Question: I am creating an ALV output grid using class 'cl_gui_alv_grid'. One of the columns of the output table is defined as a checkbox by using the corresponding record of the fieldcatalog:
'''
ls_fcat-checkbox = 'X'.
ls_fcat-edit = 'X'.
'''

For all the records of the column that contains the checkboxes, they are all set as unselected. My question is what logic can I implement in order that for some of the rows, the checkboxes to be set as selected when I display the ALV.
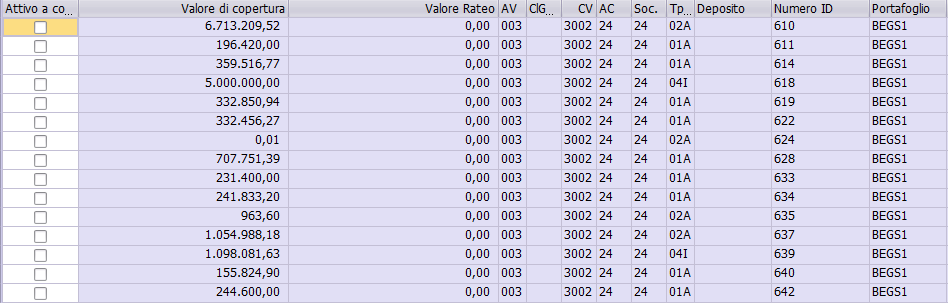
Answer: If you want to set the checkbox according to initially shown data in the alv grid, just fill your outtab checkbox field with abap_true (='X') if condition is matched. If you would use the checkbox parameter of the fieldcatalog you would just see 'X' for checked and ' ' for not checked.
If you want to set the checkbox according to user input, after they edited some fields in the alv grid, use the following alv grid events to change outtab:
'''
METHODS:
handle_data_changed FOR EVENT data_changed OF cl_gui_alv_grid
IMPORTING er_data_changed,
handle_data_changed_finished FOR EVENT data_changed_finished OF cl_gui_alv_grid, "executed only if no errors, outtab holds changed data
'''
I also found some comments I made, when I had to deal with these events
'''
*&---------------------------------------------------------------------*
*& Method handle_data_changed
*&---------------------------------------------------------------------*
* raised when at least one cell is modified in the ALV
* - modified entries are not stored in gt_outtab yet, but er_data_changed object
* - mt_good_cells holds every changed field thats valid according to type declaration
*----------------------------------------------------------------------*
*&---------------------------------------------------------------------*
*& Method handle_data_changed_finished
*&---------------------------------------------------------------------*
* - raised when data validation is valid
* - NOW outtab holds valid changed data
*----------------------------------------------------------------------*
'''